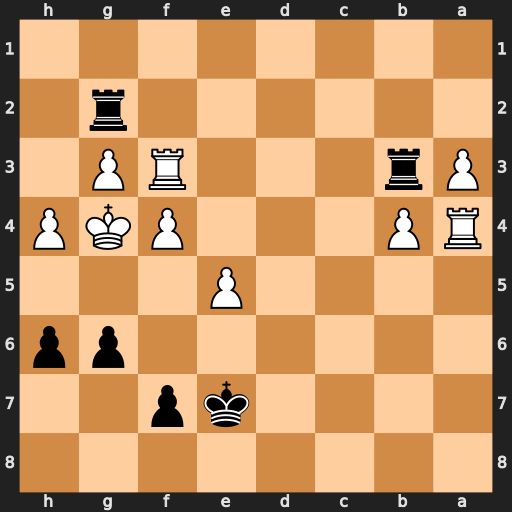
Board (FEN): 8/4kp2/6pp/4P3/RP3PKP/Pr3RP1/6r1/8
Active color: b
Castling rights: -
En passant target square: -
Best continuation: h5+ Kg5 Rxf3